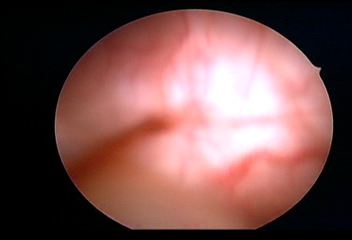
Modality: WLC
Class: Normal mucosa
Bladder cancer association: No